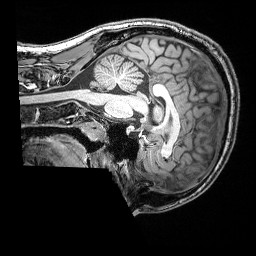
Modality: T1w
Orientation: sagittal
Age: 23
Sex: male
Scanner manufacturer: siemens
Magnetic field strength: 3 T
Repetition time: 2.53 s
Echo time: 0.00388 s